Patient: sex M, age 46
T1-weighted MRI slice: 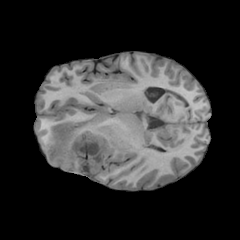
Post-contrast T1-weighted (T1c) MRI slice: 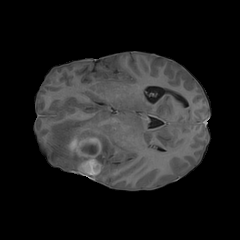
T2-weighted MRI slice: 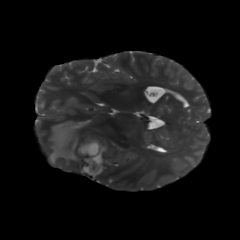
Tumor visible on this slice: yes
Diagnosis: Glioblastoma, IDH-wildtype
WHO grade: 4